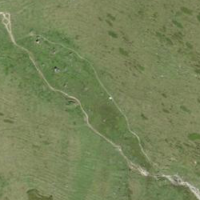
EUNIS habitat code: 23
Species observed at this site:
Rumex alpinus